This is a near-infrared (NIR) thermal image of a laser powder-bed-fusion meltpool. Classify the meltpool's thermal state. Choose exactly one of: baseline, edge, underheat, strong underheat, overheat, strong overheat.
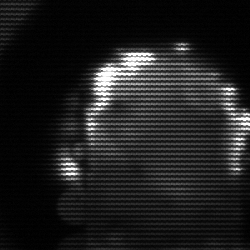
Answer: baseline